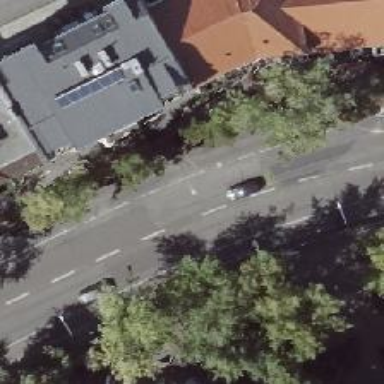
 marked with green surfacing for cyclists."